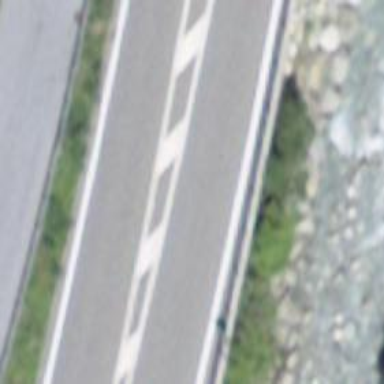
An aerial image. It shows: Primary road with asphalt surface.